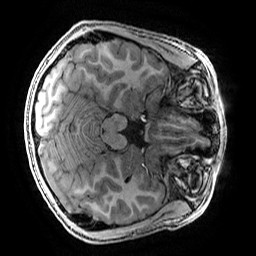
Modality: T1w
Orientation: axial
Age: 14
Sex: male
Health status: ill
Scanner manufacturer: ge
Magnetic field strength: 3 T
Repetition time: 0.007664 s
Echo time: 0.00342 s